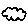
Label: cloud